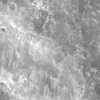
Atmospheric dust classification: not_dusty